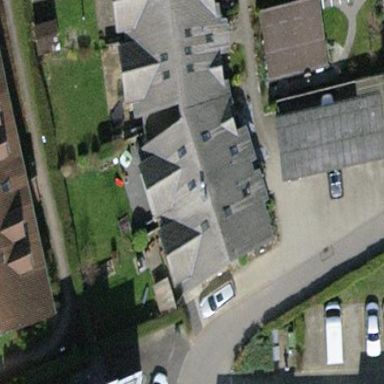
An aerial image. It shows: Terrace building.